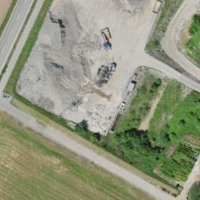
EUNIS habitat code: 56
Species observed at this site:
Salvia pratensis